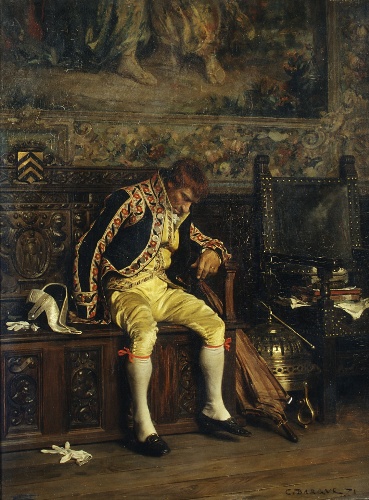
Title: A Footman Sleeping
Artist: Charles Bargue
Artist bio: French, Paris 1825/26–1883 Paris
Date: 1871
Object type: Painting
Classification: Paintings
Medium: Oil on wood
Dimensions: 13 3/4 x 10 1/4 in. (34.9 x 26 cm)
Department: European Paintings
Credit line: Bequest of Stephen Whitney Phoenix, 1881
Accession year: 1881
Repository: Metropolitan Museum of Art, New York, NY
Tags: Men|Servants|Sleeping